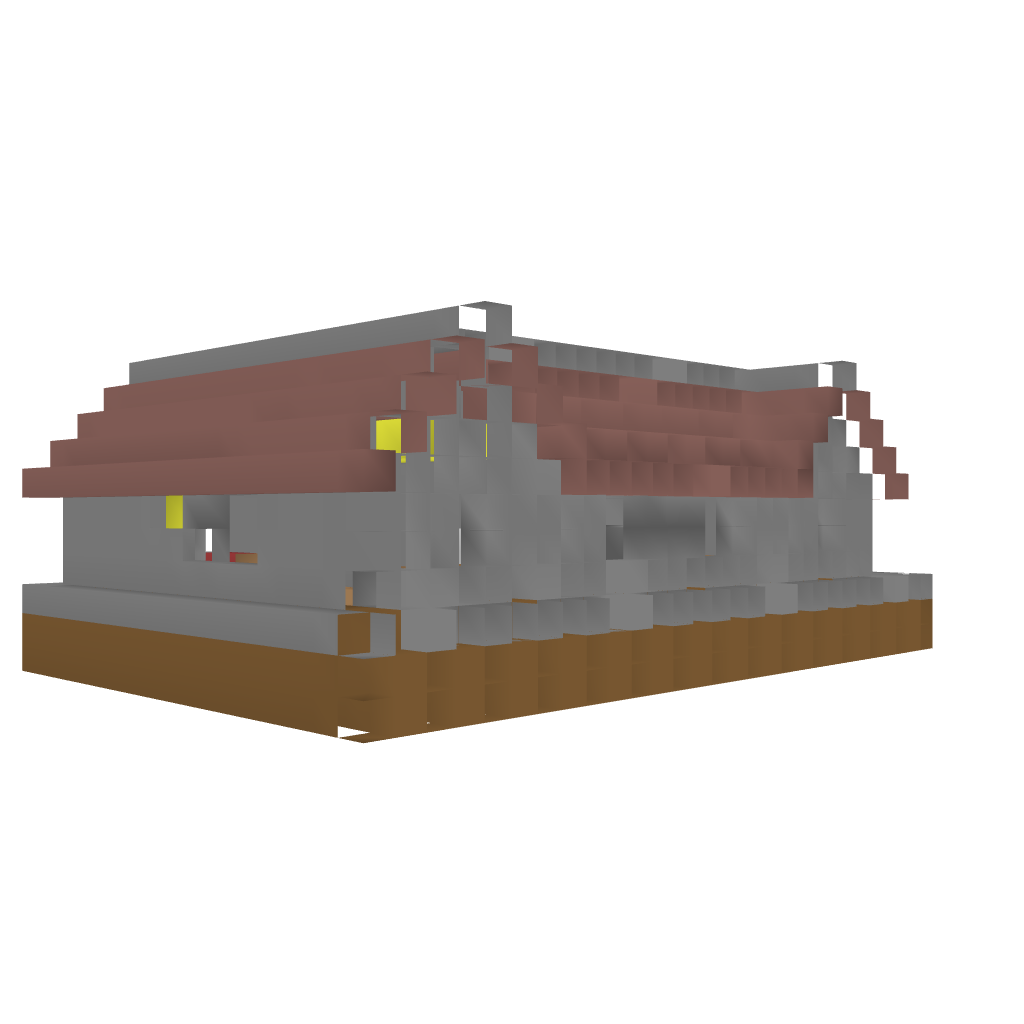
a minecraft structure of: Two room house bad low quality